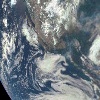
Label: cloud